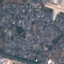
Land use / land cover class: Residential